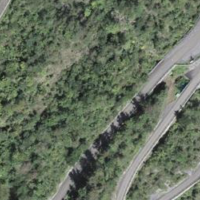
EUNIS habitat code: 41
Species observed at this site:
Geranium sanguineum